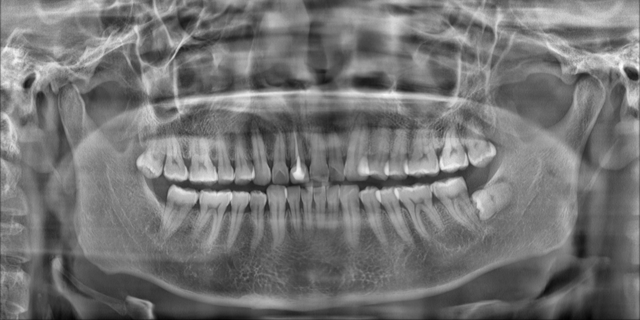
adult